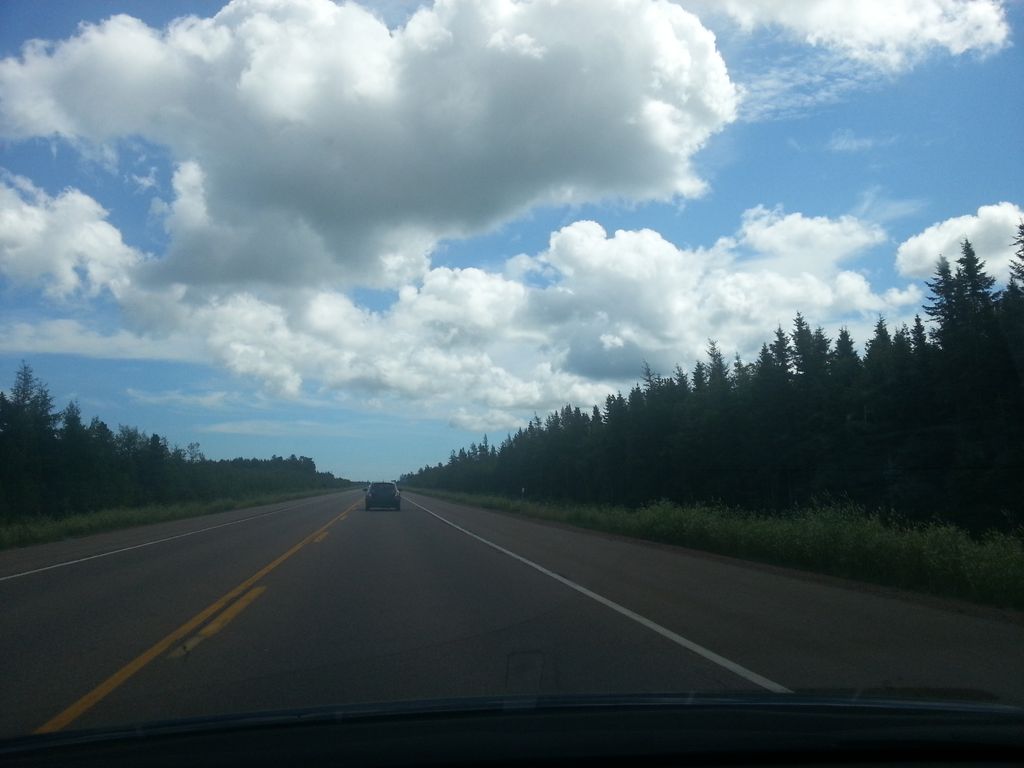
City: charlottetown